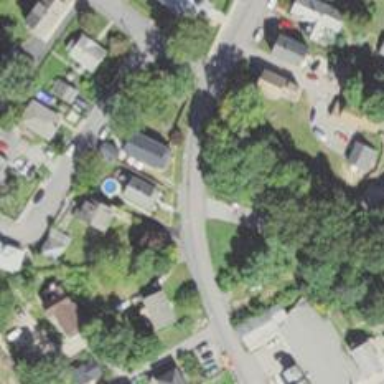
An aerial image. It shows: Residential driveway serving as service road.